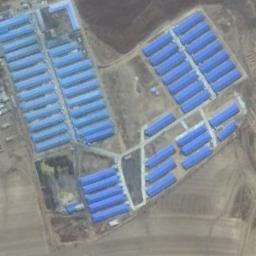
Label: industrial_area